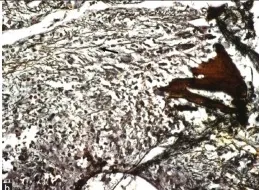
(a) Myeloid cells (arrow) admixed with erythroid cells and megakaryocytes (H and E, x40). (b) Increased reticulin (arrow) on bone marrow biopsy (Retic x40).
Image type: pathology (methenamine_silver)